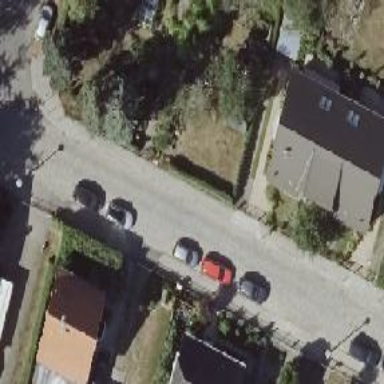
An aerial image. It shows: Residential road with sidewalks on both sides.